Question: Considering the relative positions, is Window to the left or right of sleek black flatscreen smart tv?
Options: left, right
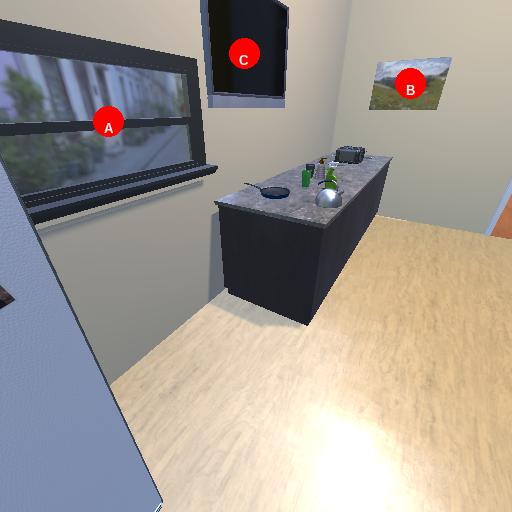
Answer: left